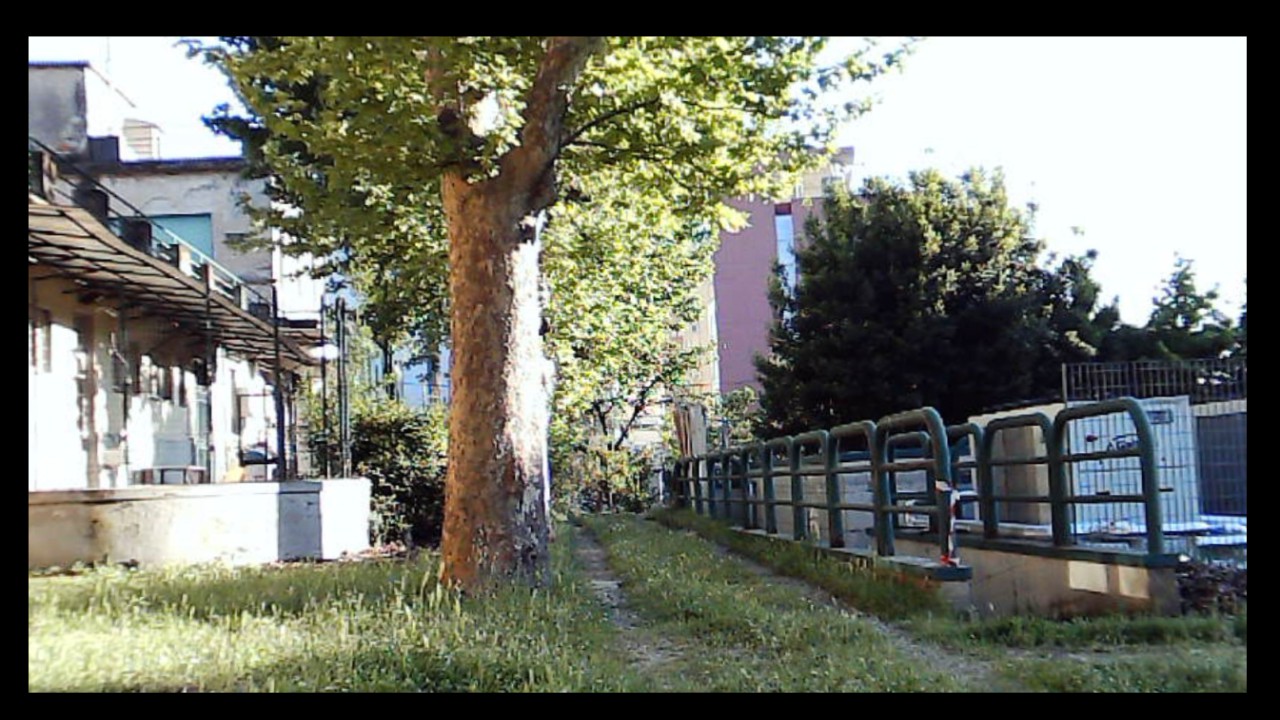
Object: DarwinFPV cineape20